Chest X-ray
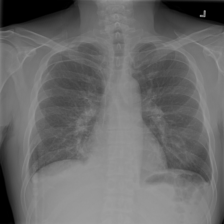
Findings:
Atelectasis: negative
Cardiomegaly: negative
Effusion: negative
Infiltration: negative
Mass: negative
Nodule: negative
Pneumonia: negative
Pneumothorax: negative
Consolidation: negative
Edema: negative
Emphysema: negative
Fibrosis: negative
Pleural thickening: negative
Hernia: negative